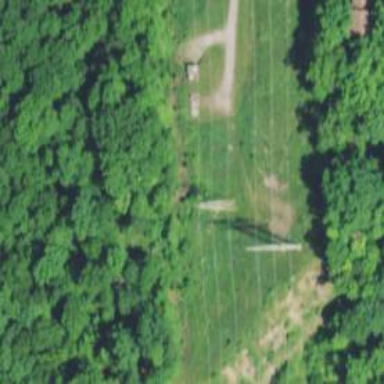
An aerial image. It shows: Lattice structure tower used for power distribution.